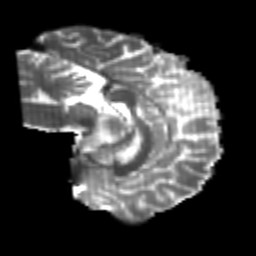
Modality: T2w
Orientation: sagittal
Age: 21
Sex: male
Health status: healthy
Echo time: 0.074 s